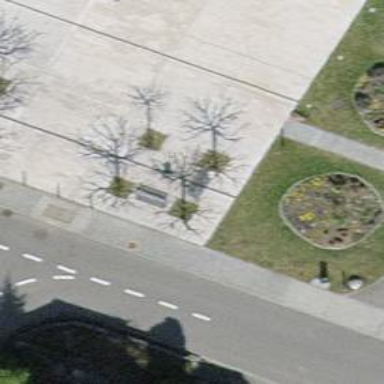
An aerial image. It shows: Bench.